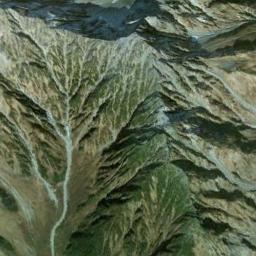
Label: mountain